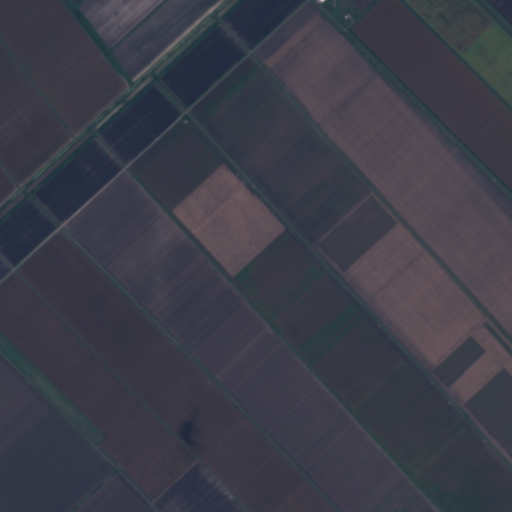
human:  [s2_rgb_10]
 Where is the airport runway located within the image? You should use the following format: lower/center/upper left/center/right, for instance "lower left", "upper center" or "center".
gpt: The airport runway is located in the lower left of the image.
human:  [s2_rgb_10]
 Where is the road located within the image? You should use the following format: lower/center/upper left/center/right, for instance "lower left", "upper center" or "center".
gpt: There is no road in the image.